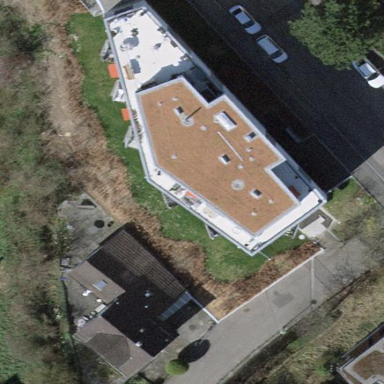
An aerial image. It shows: Building with apartments and flat roof.